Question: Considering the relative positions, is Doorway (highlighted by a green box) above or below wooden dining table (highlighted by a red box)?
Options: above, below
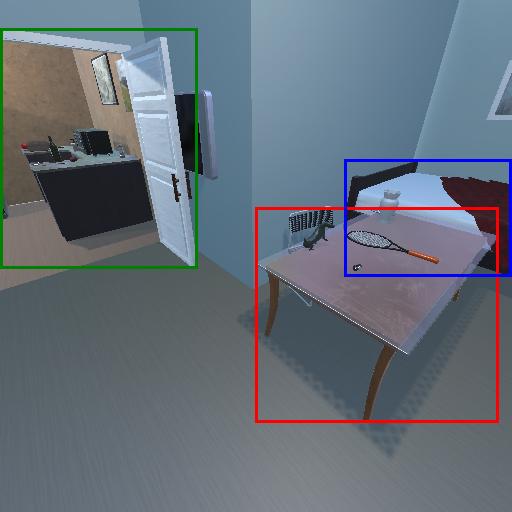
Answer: above